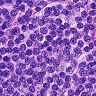
Metastatic tissue present: no